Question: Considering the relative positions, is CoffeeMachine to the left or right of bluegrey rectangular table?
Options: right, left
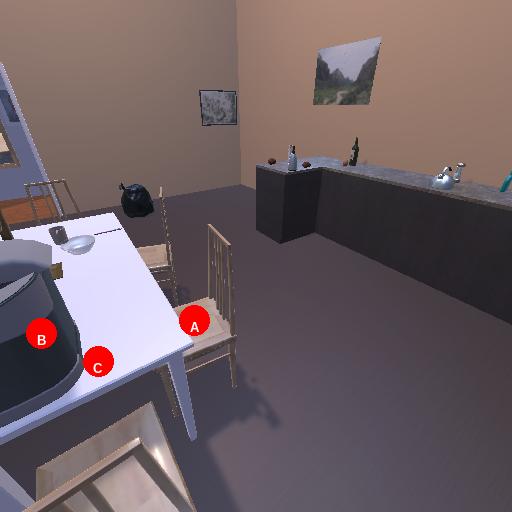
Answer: right